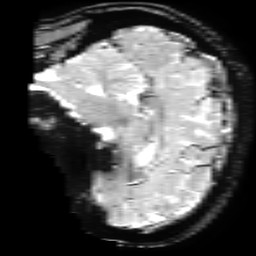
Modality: T2starw
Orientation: sagittal
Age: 30
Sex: male
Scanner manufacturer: ge
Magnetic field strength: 3 T
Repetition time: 0.65 s
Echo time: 0.02 s